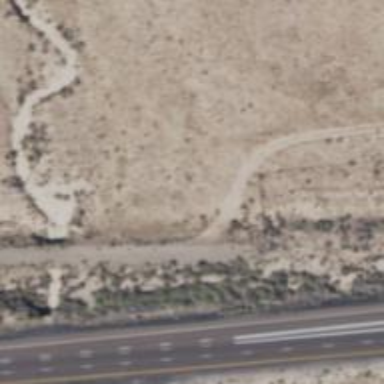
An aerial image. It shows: Abandoned road.